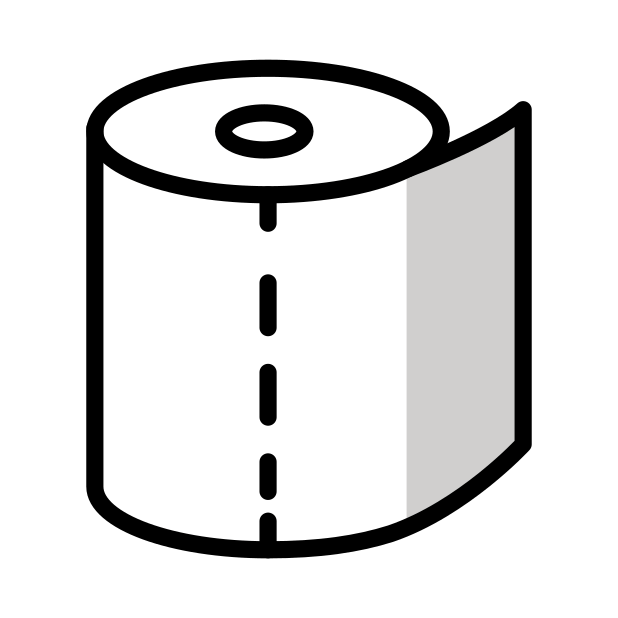
roll of paper